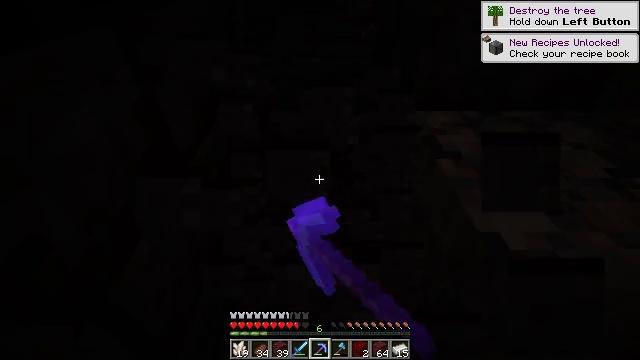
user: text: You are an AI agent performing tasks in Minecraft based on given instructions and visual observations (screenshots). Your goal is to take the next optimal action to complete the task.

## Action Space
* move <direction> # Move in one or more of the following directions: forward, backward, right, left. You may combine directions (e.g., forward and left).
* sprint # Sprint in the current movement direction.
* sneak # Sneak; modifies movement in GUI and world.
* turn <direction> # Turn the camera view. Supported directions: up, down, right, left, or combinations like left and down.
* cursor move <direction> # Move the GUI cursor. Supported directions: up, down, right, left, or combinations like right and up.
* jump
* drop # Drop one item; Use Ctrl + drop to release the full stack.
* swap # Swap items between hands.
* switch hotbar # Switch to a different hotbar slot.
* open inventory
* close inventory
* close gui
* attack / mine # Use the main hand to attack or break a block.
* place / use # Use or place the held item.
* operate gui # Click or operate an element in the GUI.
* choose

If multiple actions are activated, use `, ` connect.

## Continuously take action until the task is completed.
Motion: motion action
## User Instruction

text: Gather polished blackstone bricks.
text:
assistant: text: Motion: attack / mine